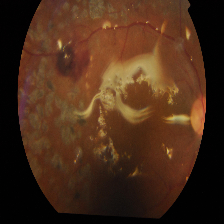
Diabetic retinopathy grade: Proliferative DR